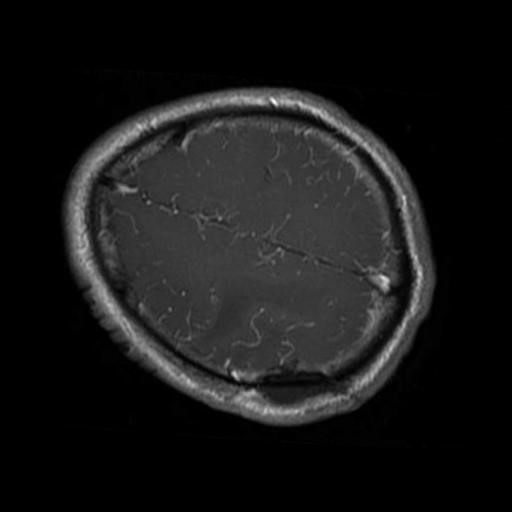
Label: brain_glioma